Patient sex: F
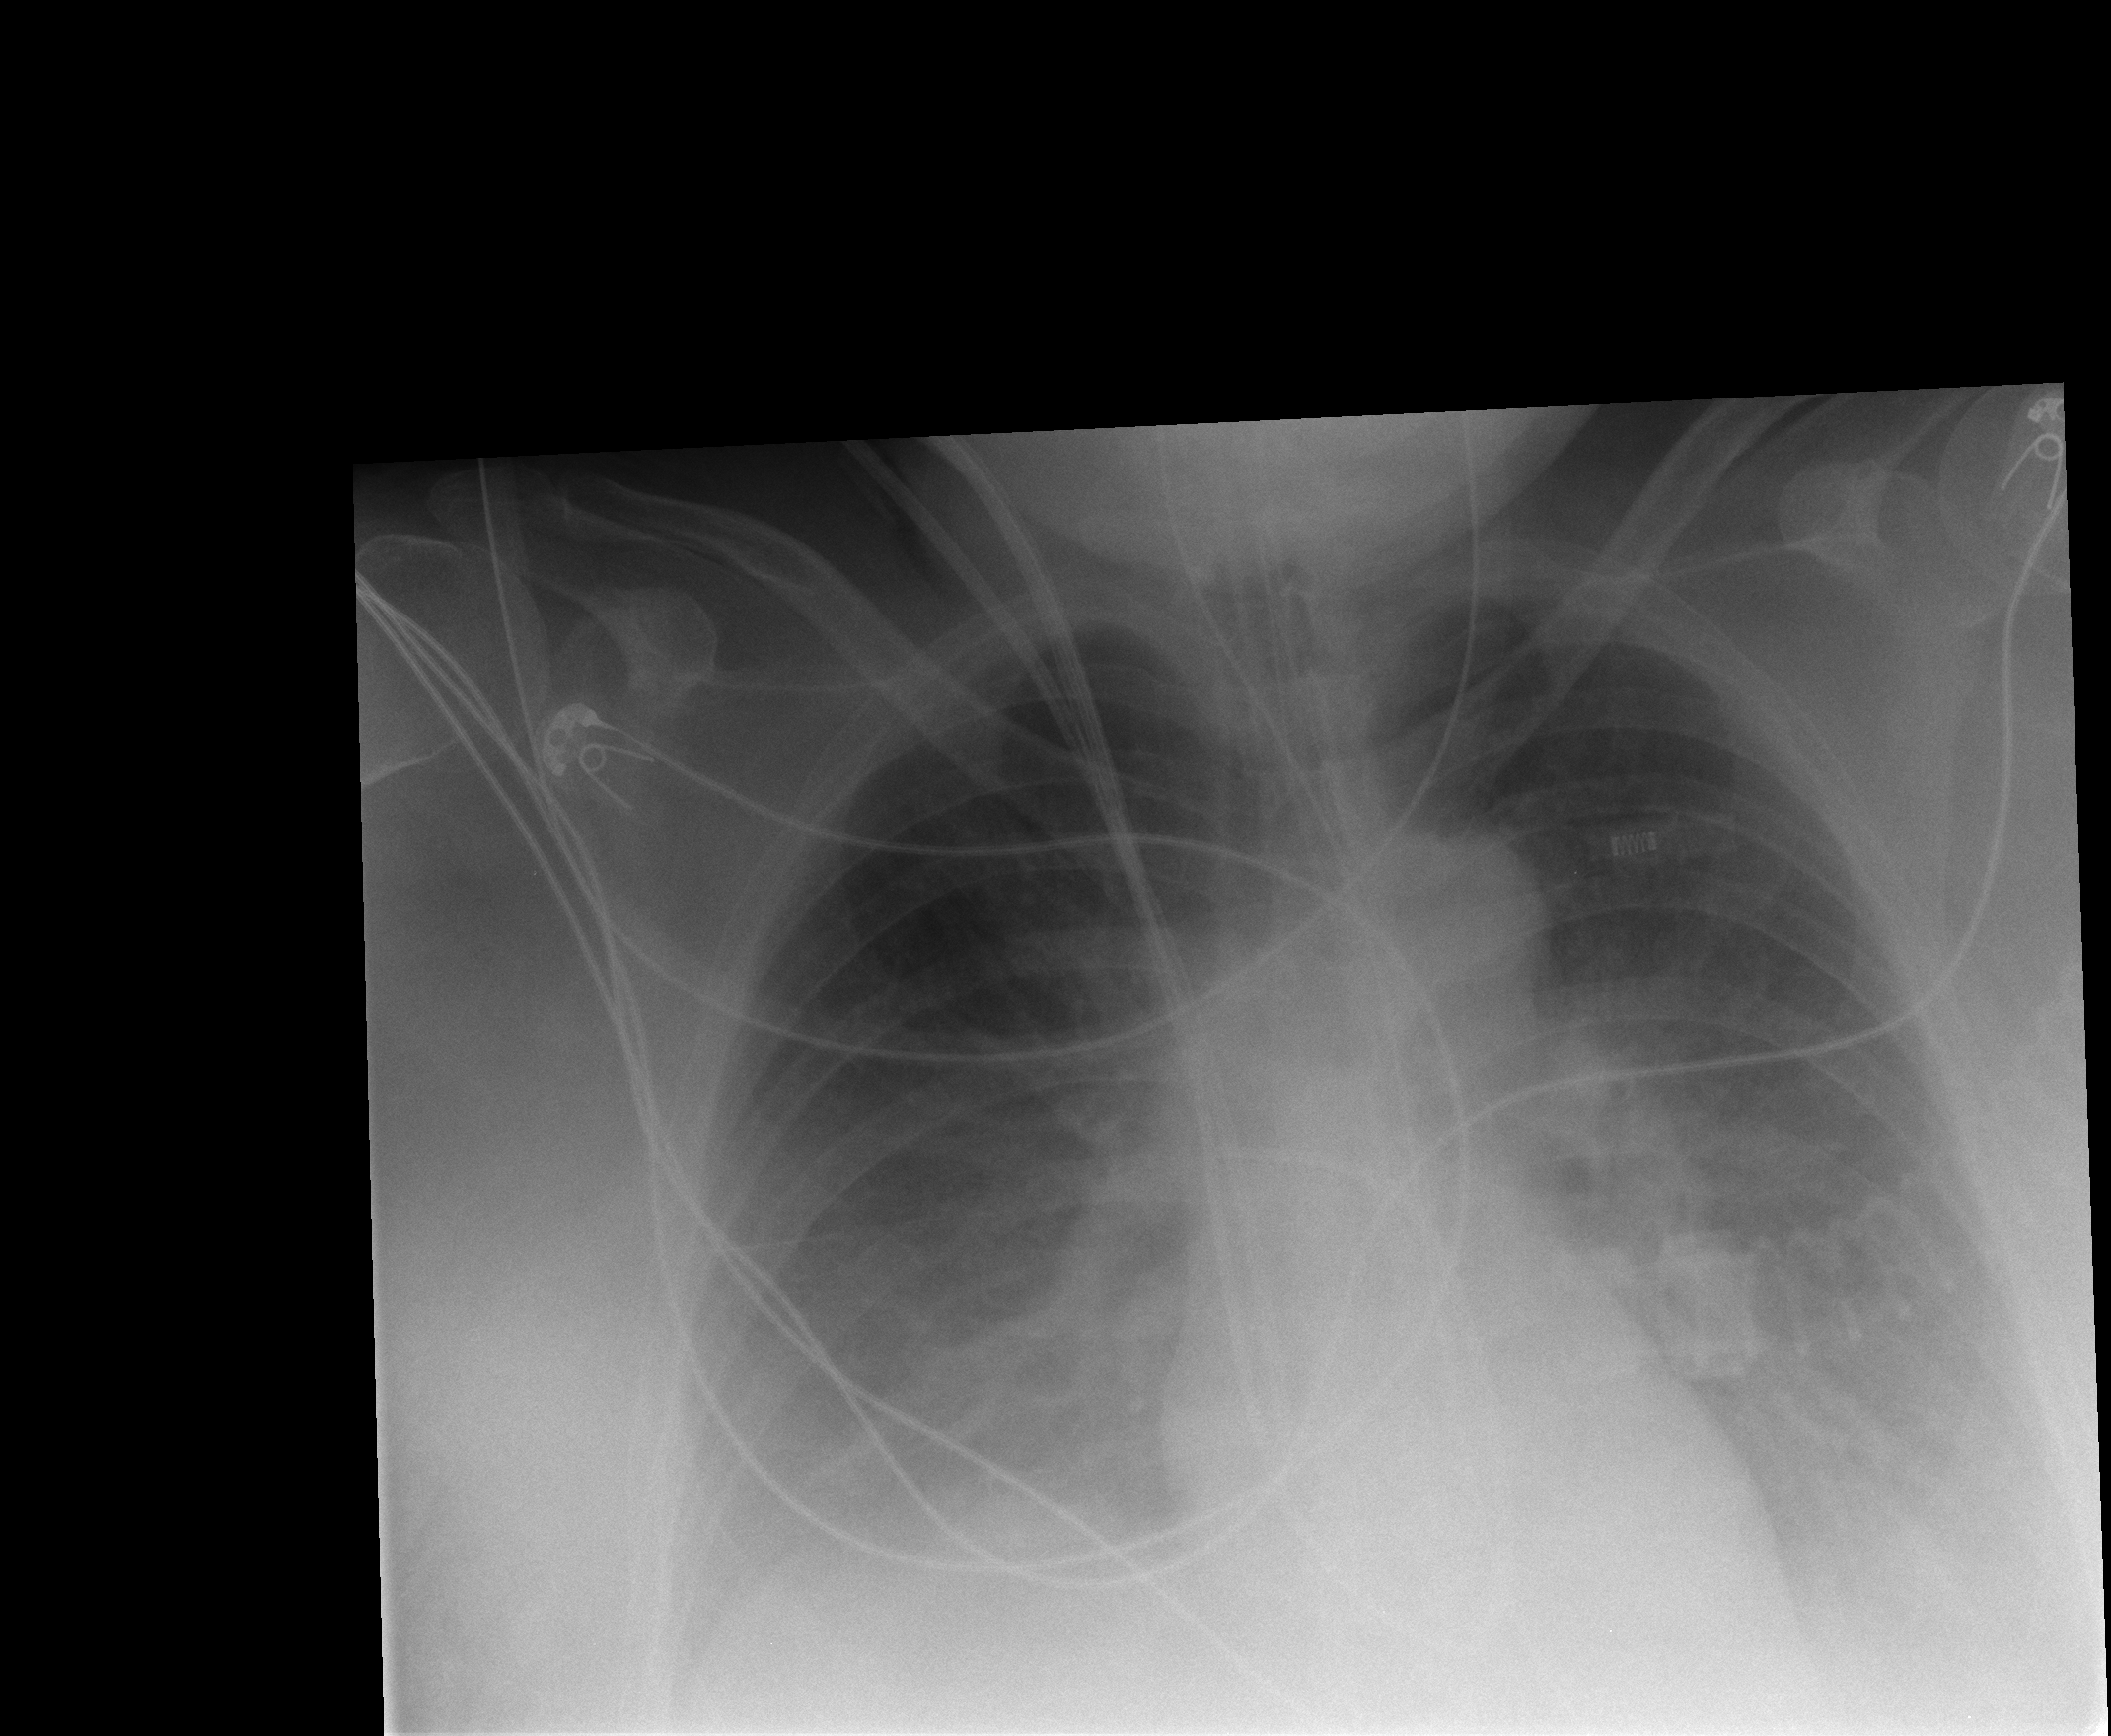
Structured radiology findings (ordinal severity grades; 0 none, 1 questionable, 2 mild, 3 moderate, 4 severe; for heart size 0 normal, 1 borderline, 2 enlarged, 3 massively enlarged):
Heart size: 0
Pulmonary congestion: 2
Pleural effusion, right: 2
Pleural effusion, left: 2
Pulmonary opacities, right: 1
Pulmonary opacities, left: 1
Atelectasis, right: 0
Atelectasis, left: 0